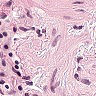
Metastatic tissue present: no